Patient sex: M
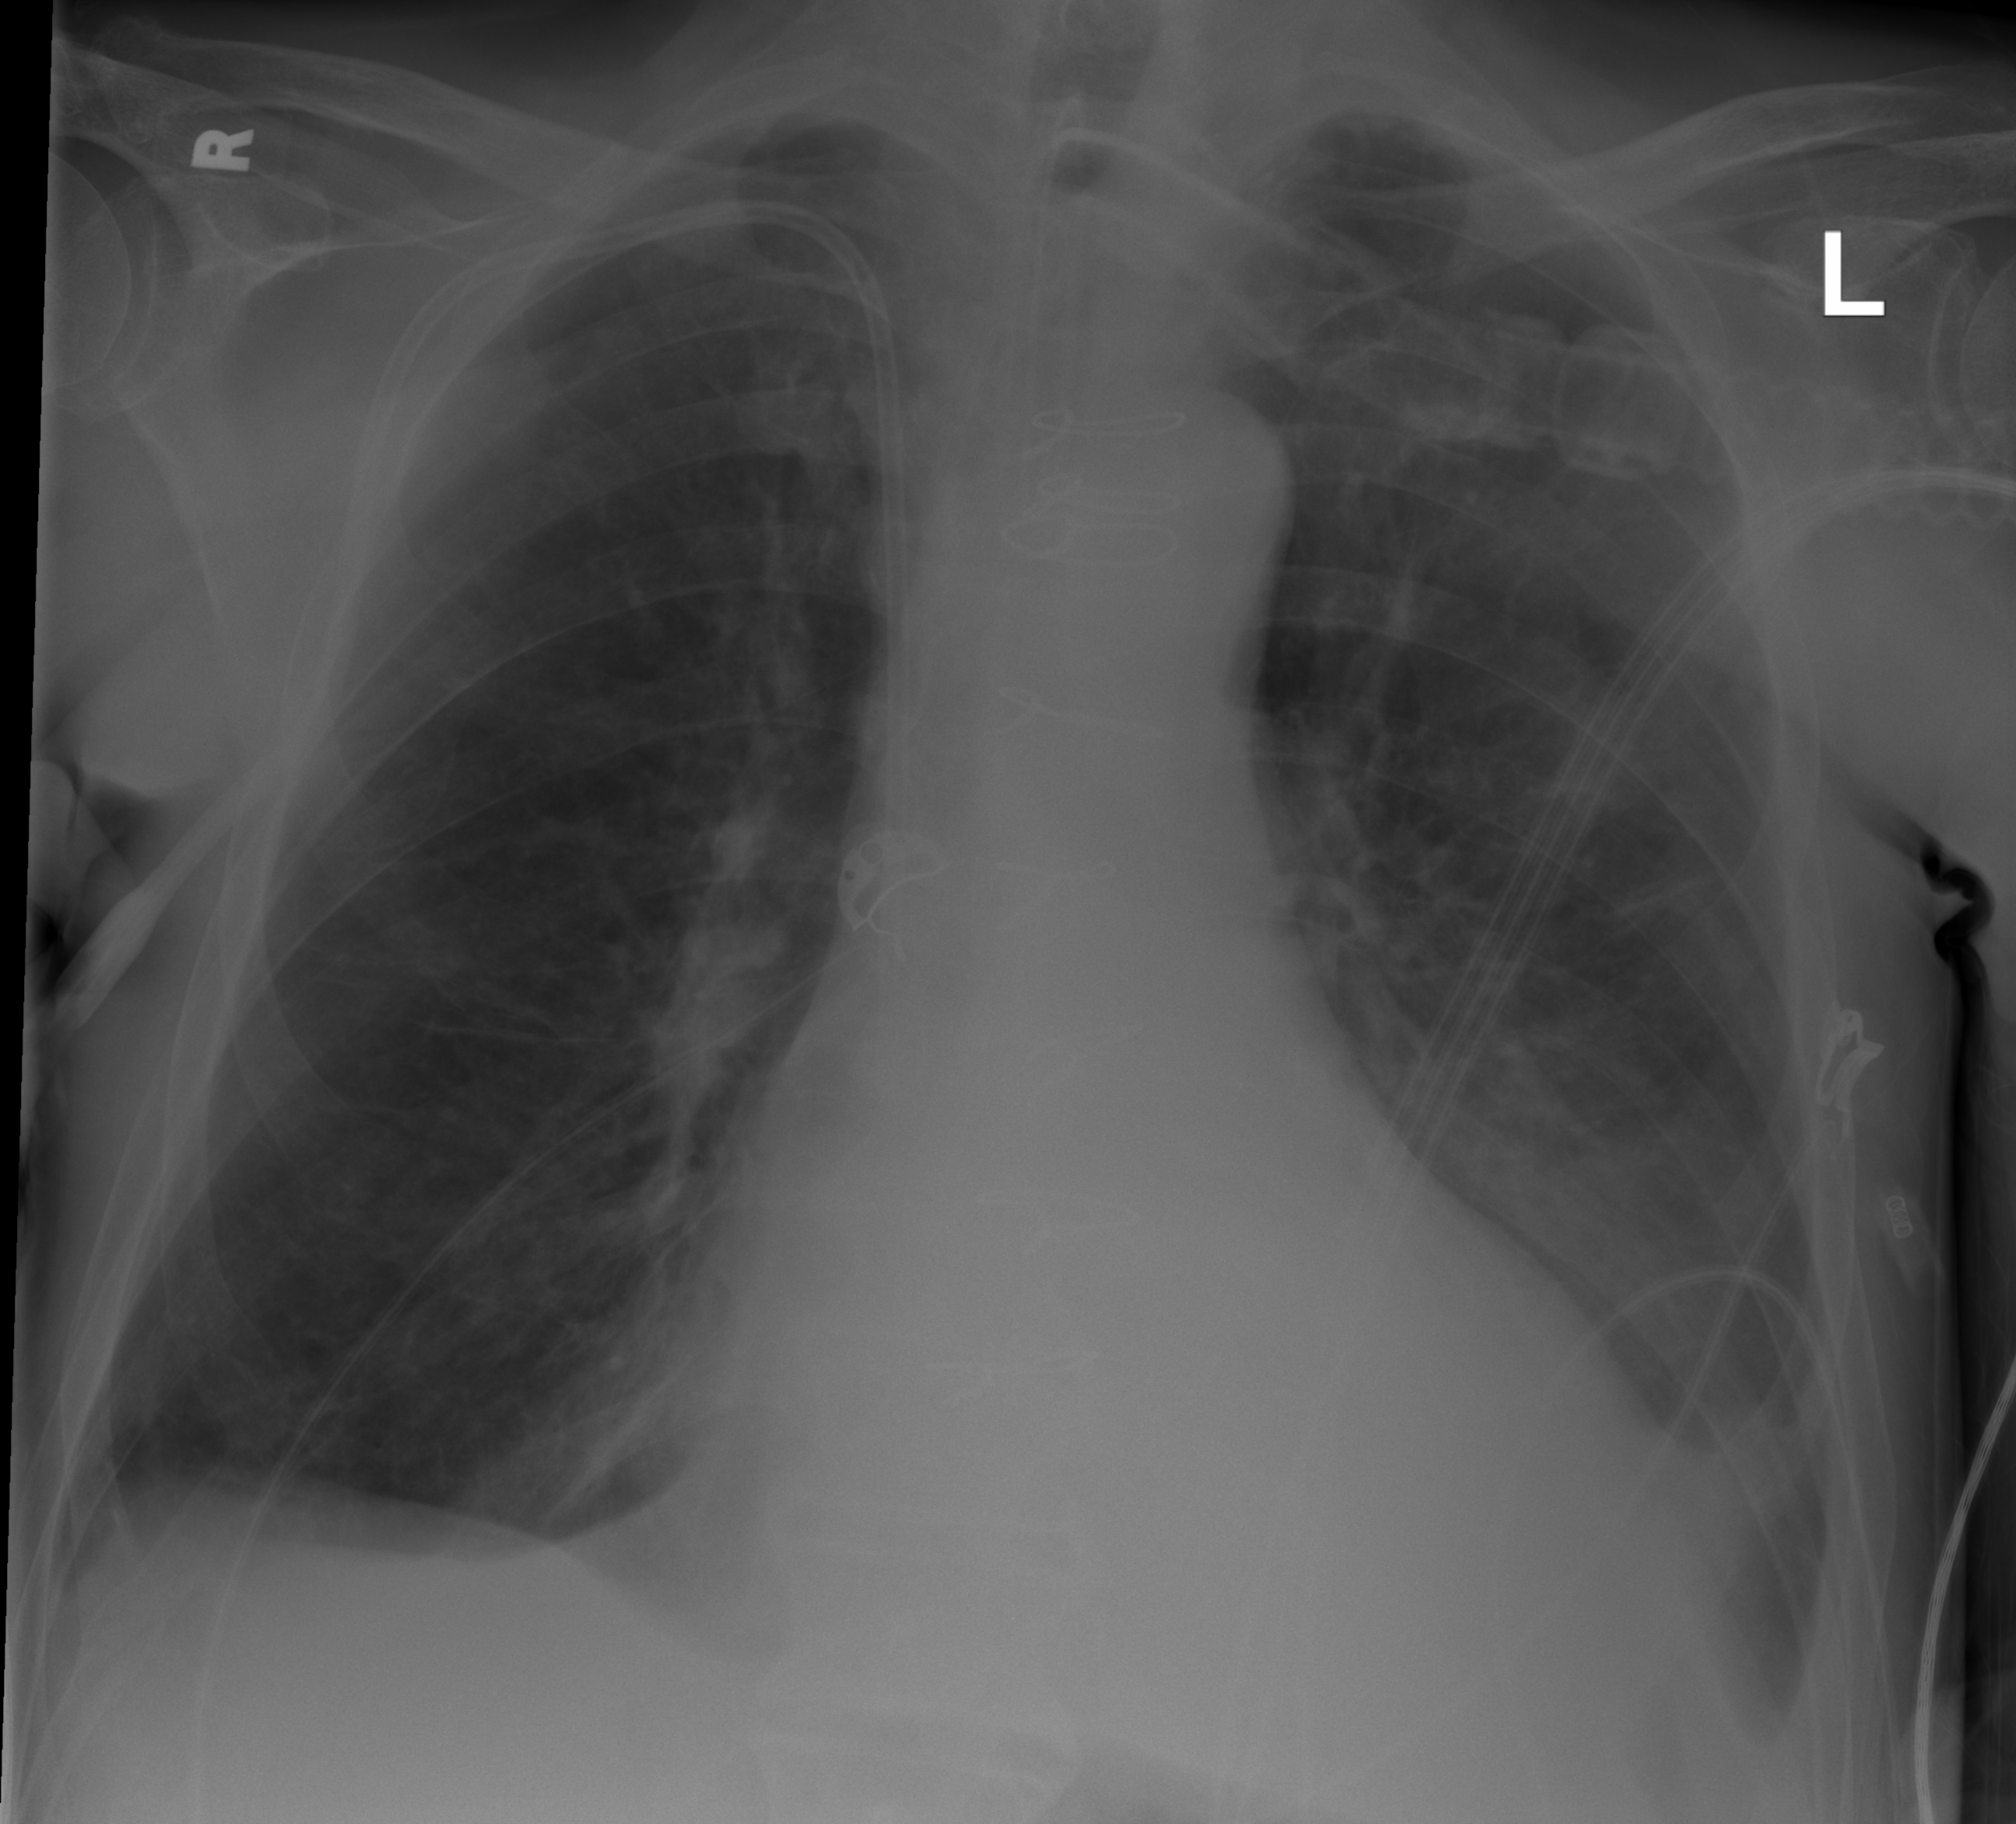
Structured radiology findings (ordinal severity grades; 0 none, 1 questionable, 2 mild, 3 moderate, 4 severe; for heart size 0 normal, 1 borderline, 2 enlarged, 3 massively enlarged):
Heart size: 2
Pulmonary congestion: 0
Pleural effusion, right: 2
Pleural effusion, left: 2
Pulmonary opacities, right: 0
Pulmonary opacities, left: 0
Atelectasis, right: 2
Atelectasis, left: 2